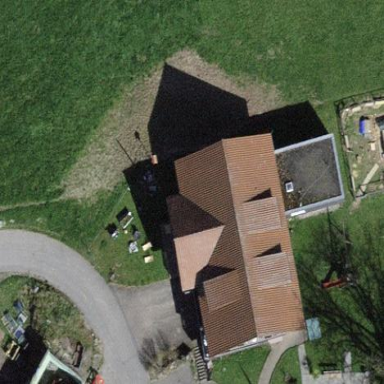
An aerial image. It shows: Farm building.